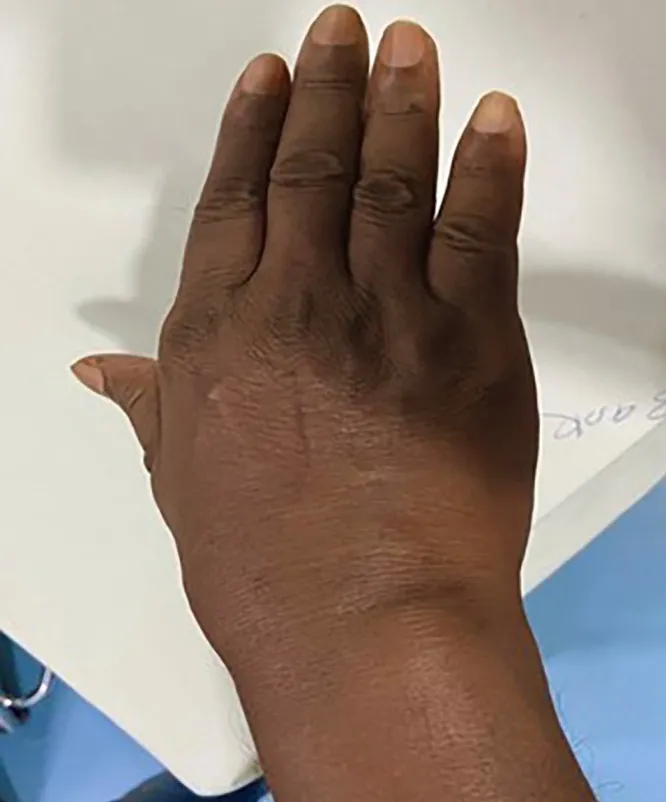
Photograph showing swelling on the extensor aspect near right wrist.
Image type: medical_photograph (skin_photograph)